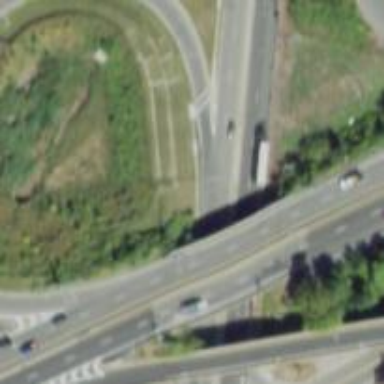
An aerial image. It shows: Urban expressway with separate sidewalk. This is primary highway classified as Urban Freeway/Expressway.